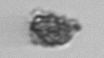
Label: detritus